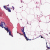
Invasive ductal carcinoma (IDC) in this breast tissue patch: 0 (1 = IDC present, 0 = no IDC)